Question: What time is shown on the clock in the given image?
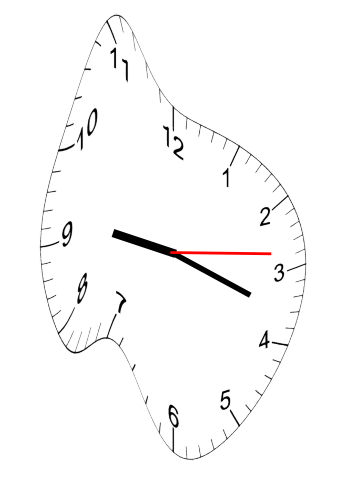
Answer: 09:18:14